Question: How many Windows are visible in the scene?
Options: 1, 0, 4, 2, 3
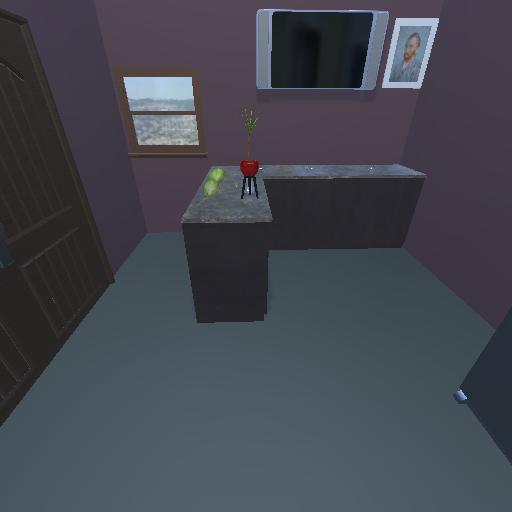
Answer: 1